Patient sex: F
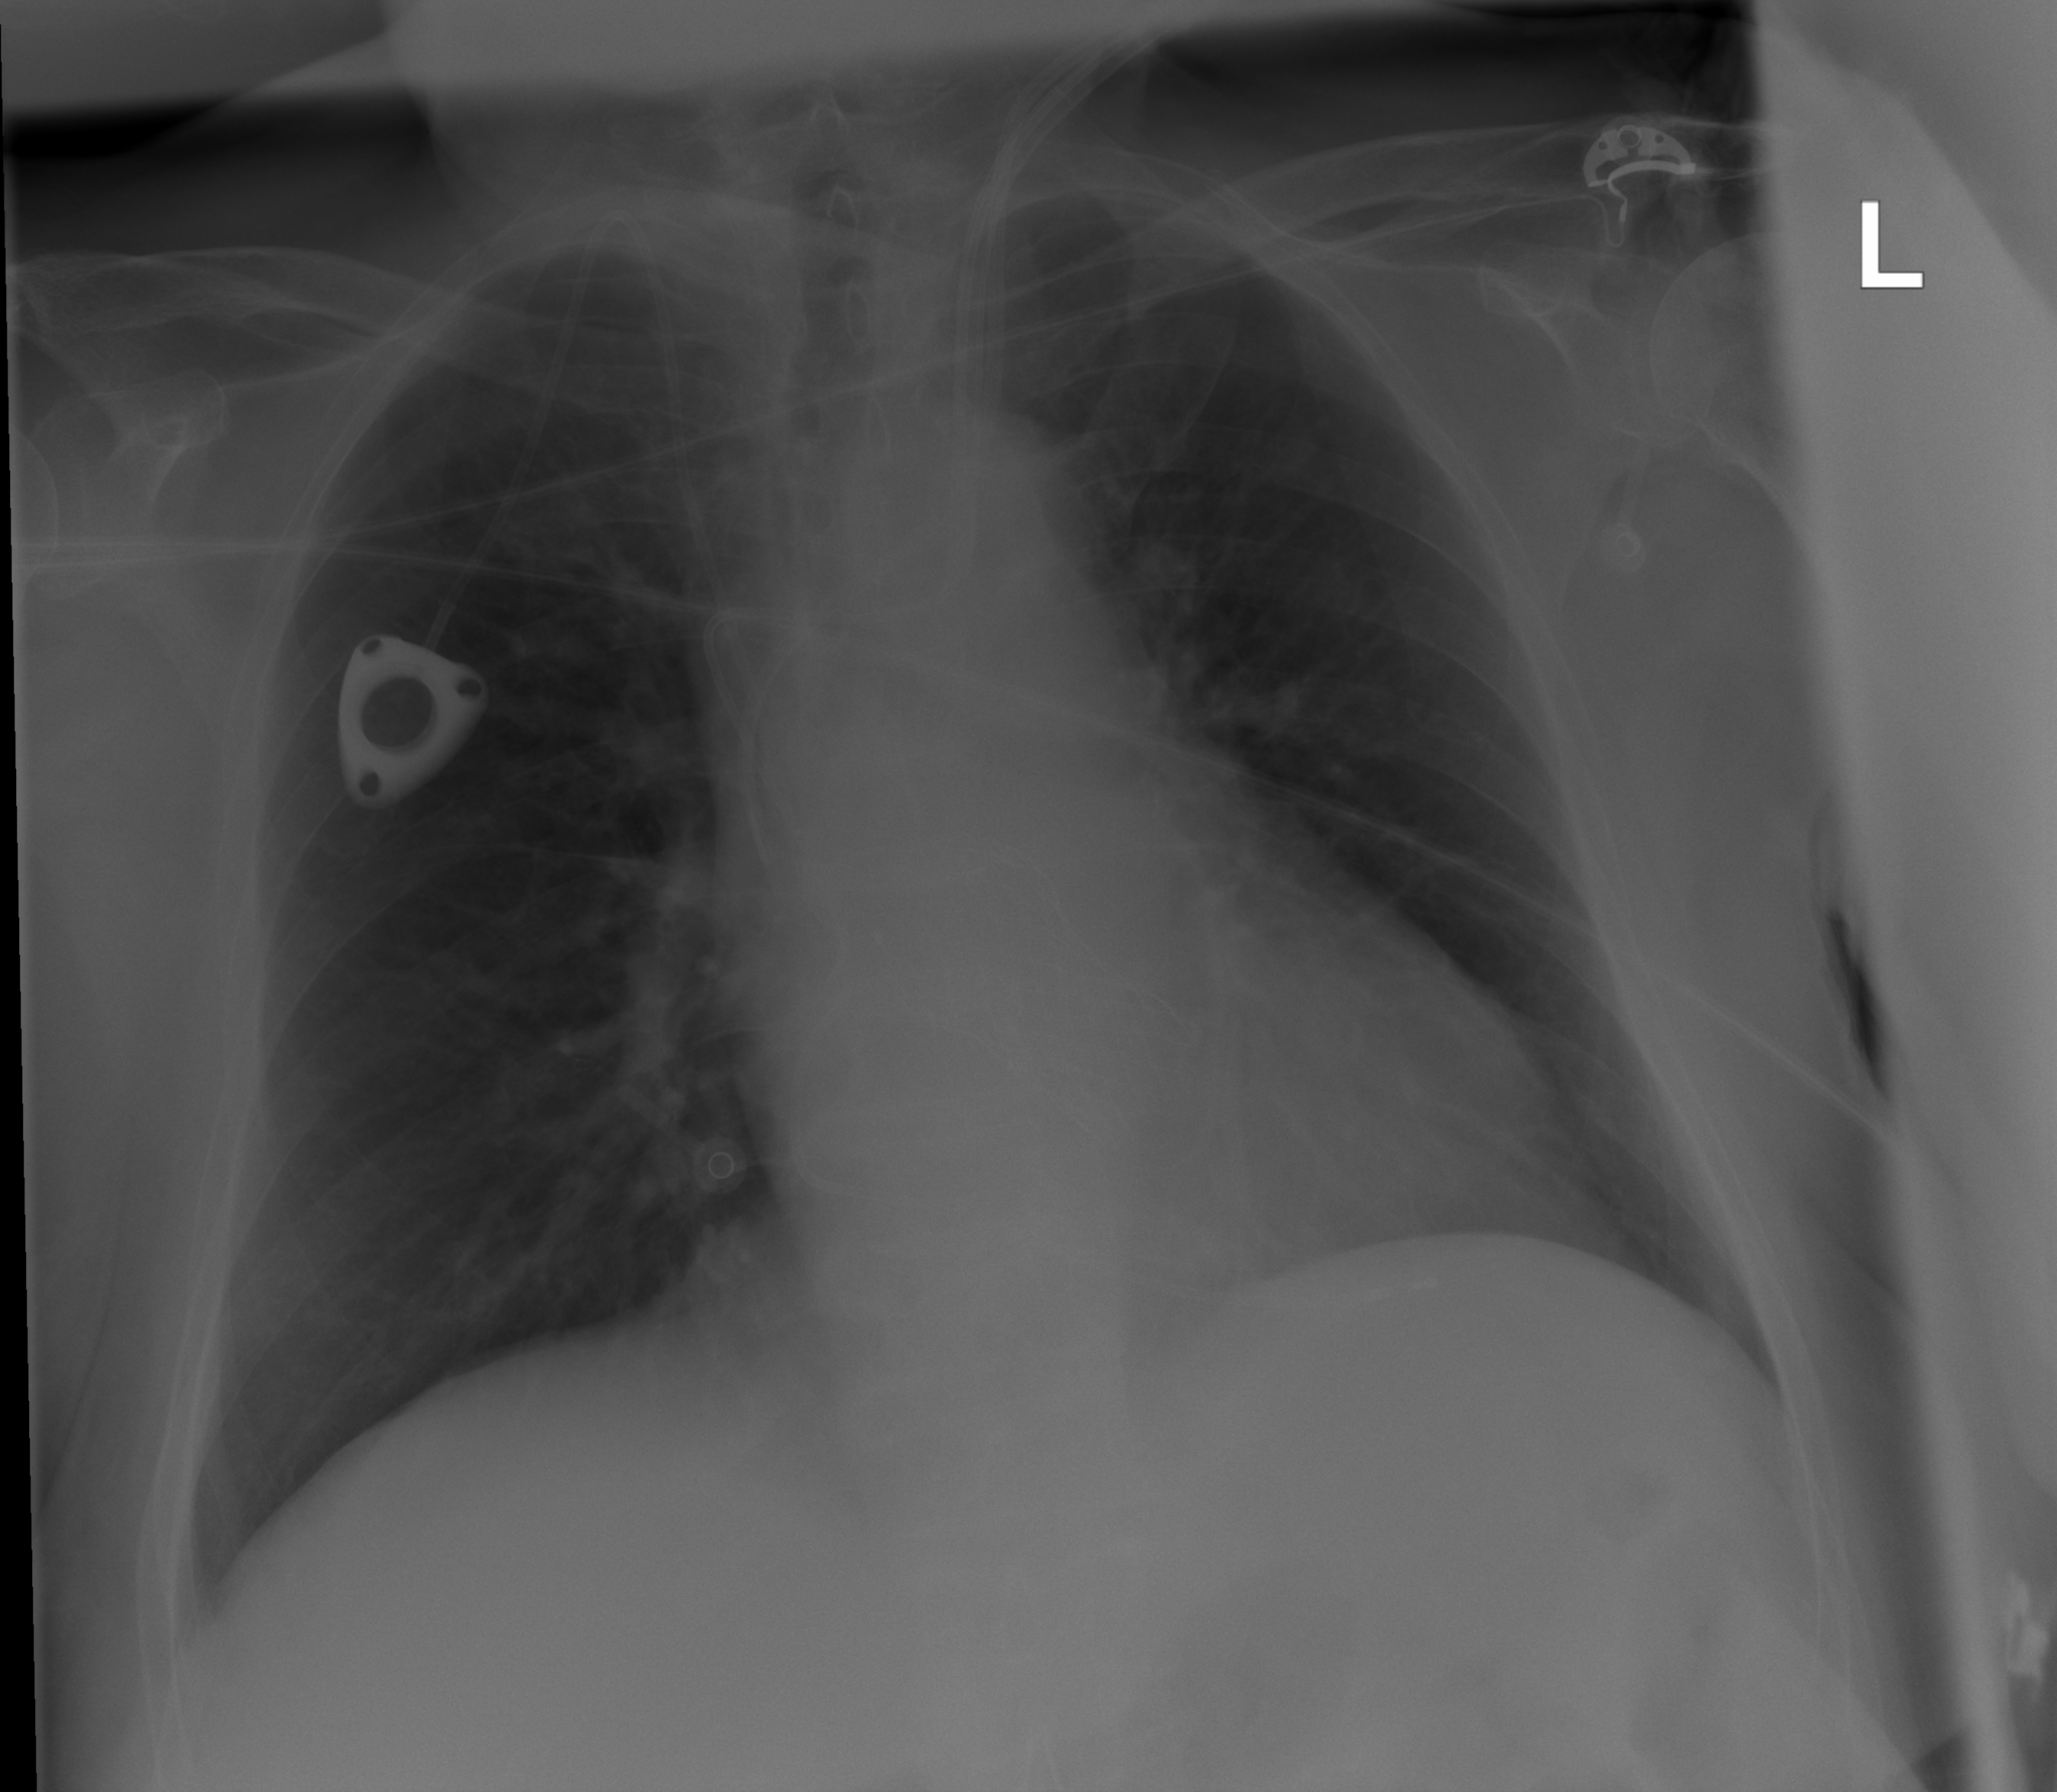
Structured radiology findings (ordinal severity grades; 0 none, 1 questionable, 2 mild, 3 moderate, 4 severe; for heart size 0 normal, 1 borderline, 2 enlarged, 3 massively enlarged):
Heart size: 0
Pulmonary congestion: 0
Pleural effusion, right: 0
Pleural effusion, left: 0
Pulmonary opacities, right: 0
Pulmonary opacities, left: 0
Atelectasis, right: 1
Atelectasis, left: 1